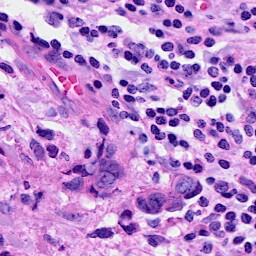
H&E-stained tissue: Breast